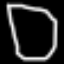
Label: octagon